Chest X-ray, AP view. Patient: 69 years old, sex M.
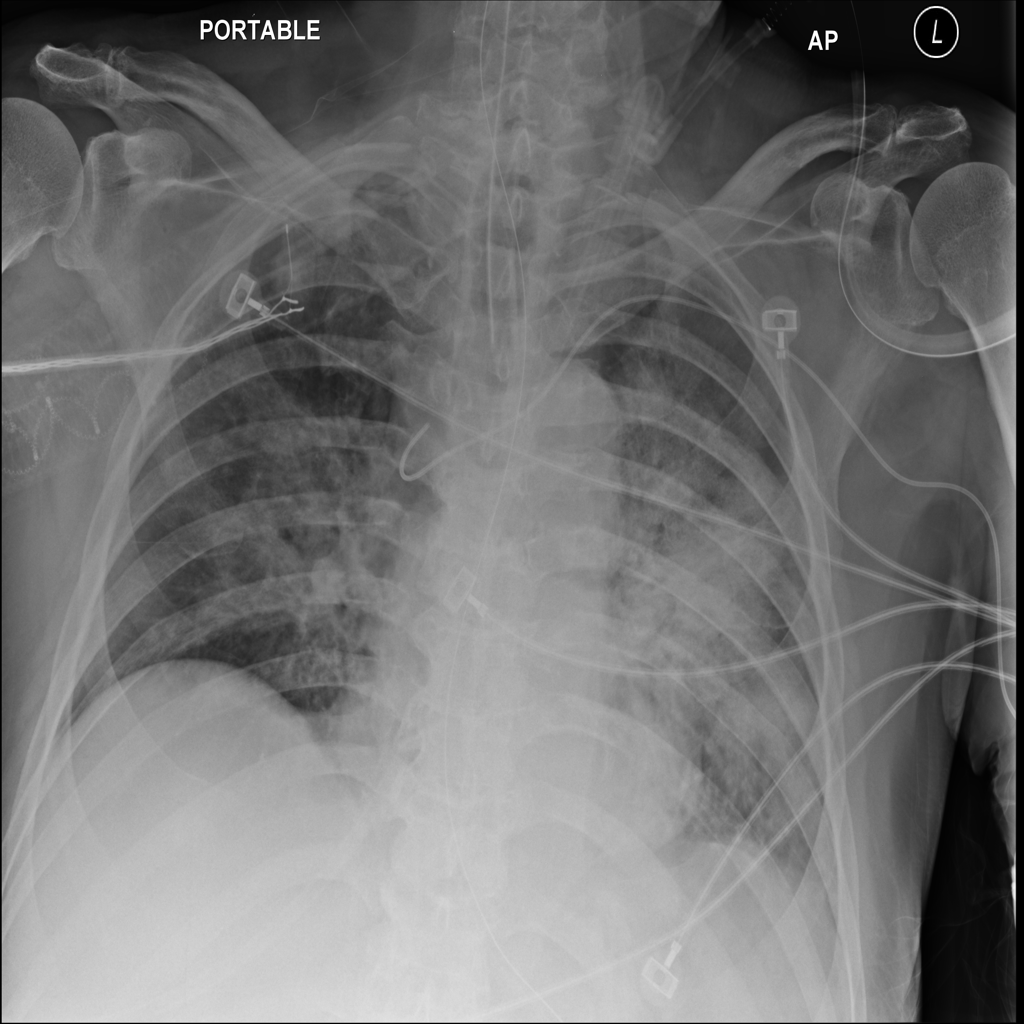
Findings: No Finding